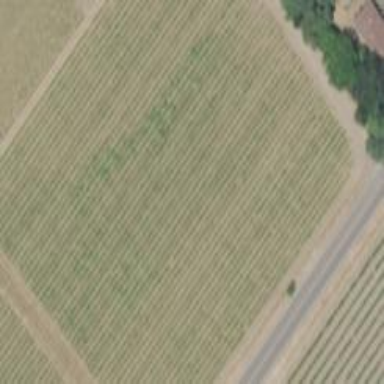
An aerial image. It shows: Vineyard where grapes are grown.